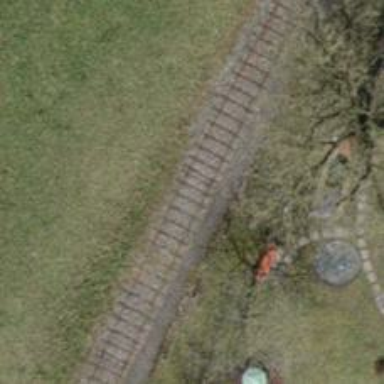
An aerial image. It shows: Disused railway spur with single track.